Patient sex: F
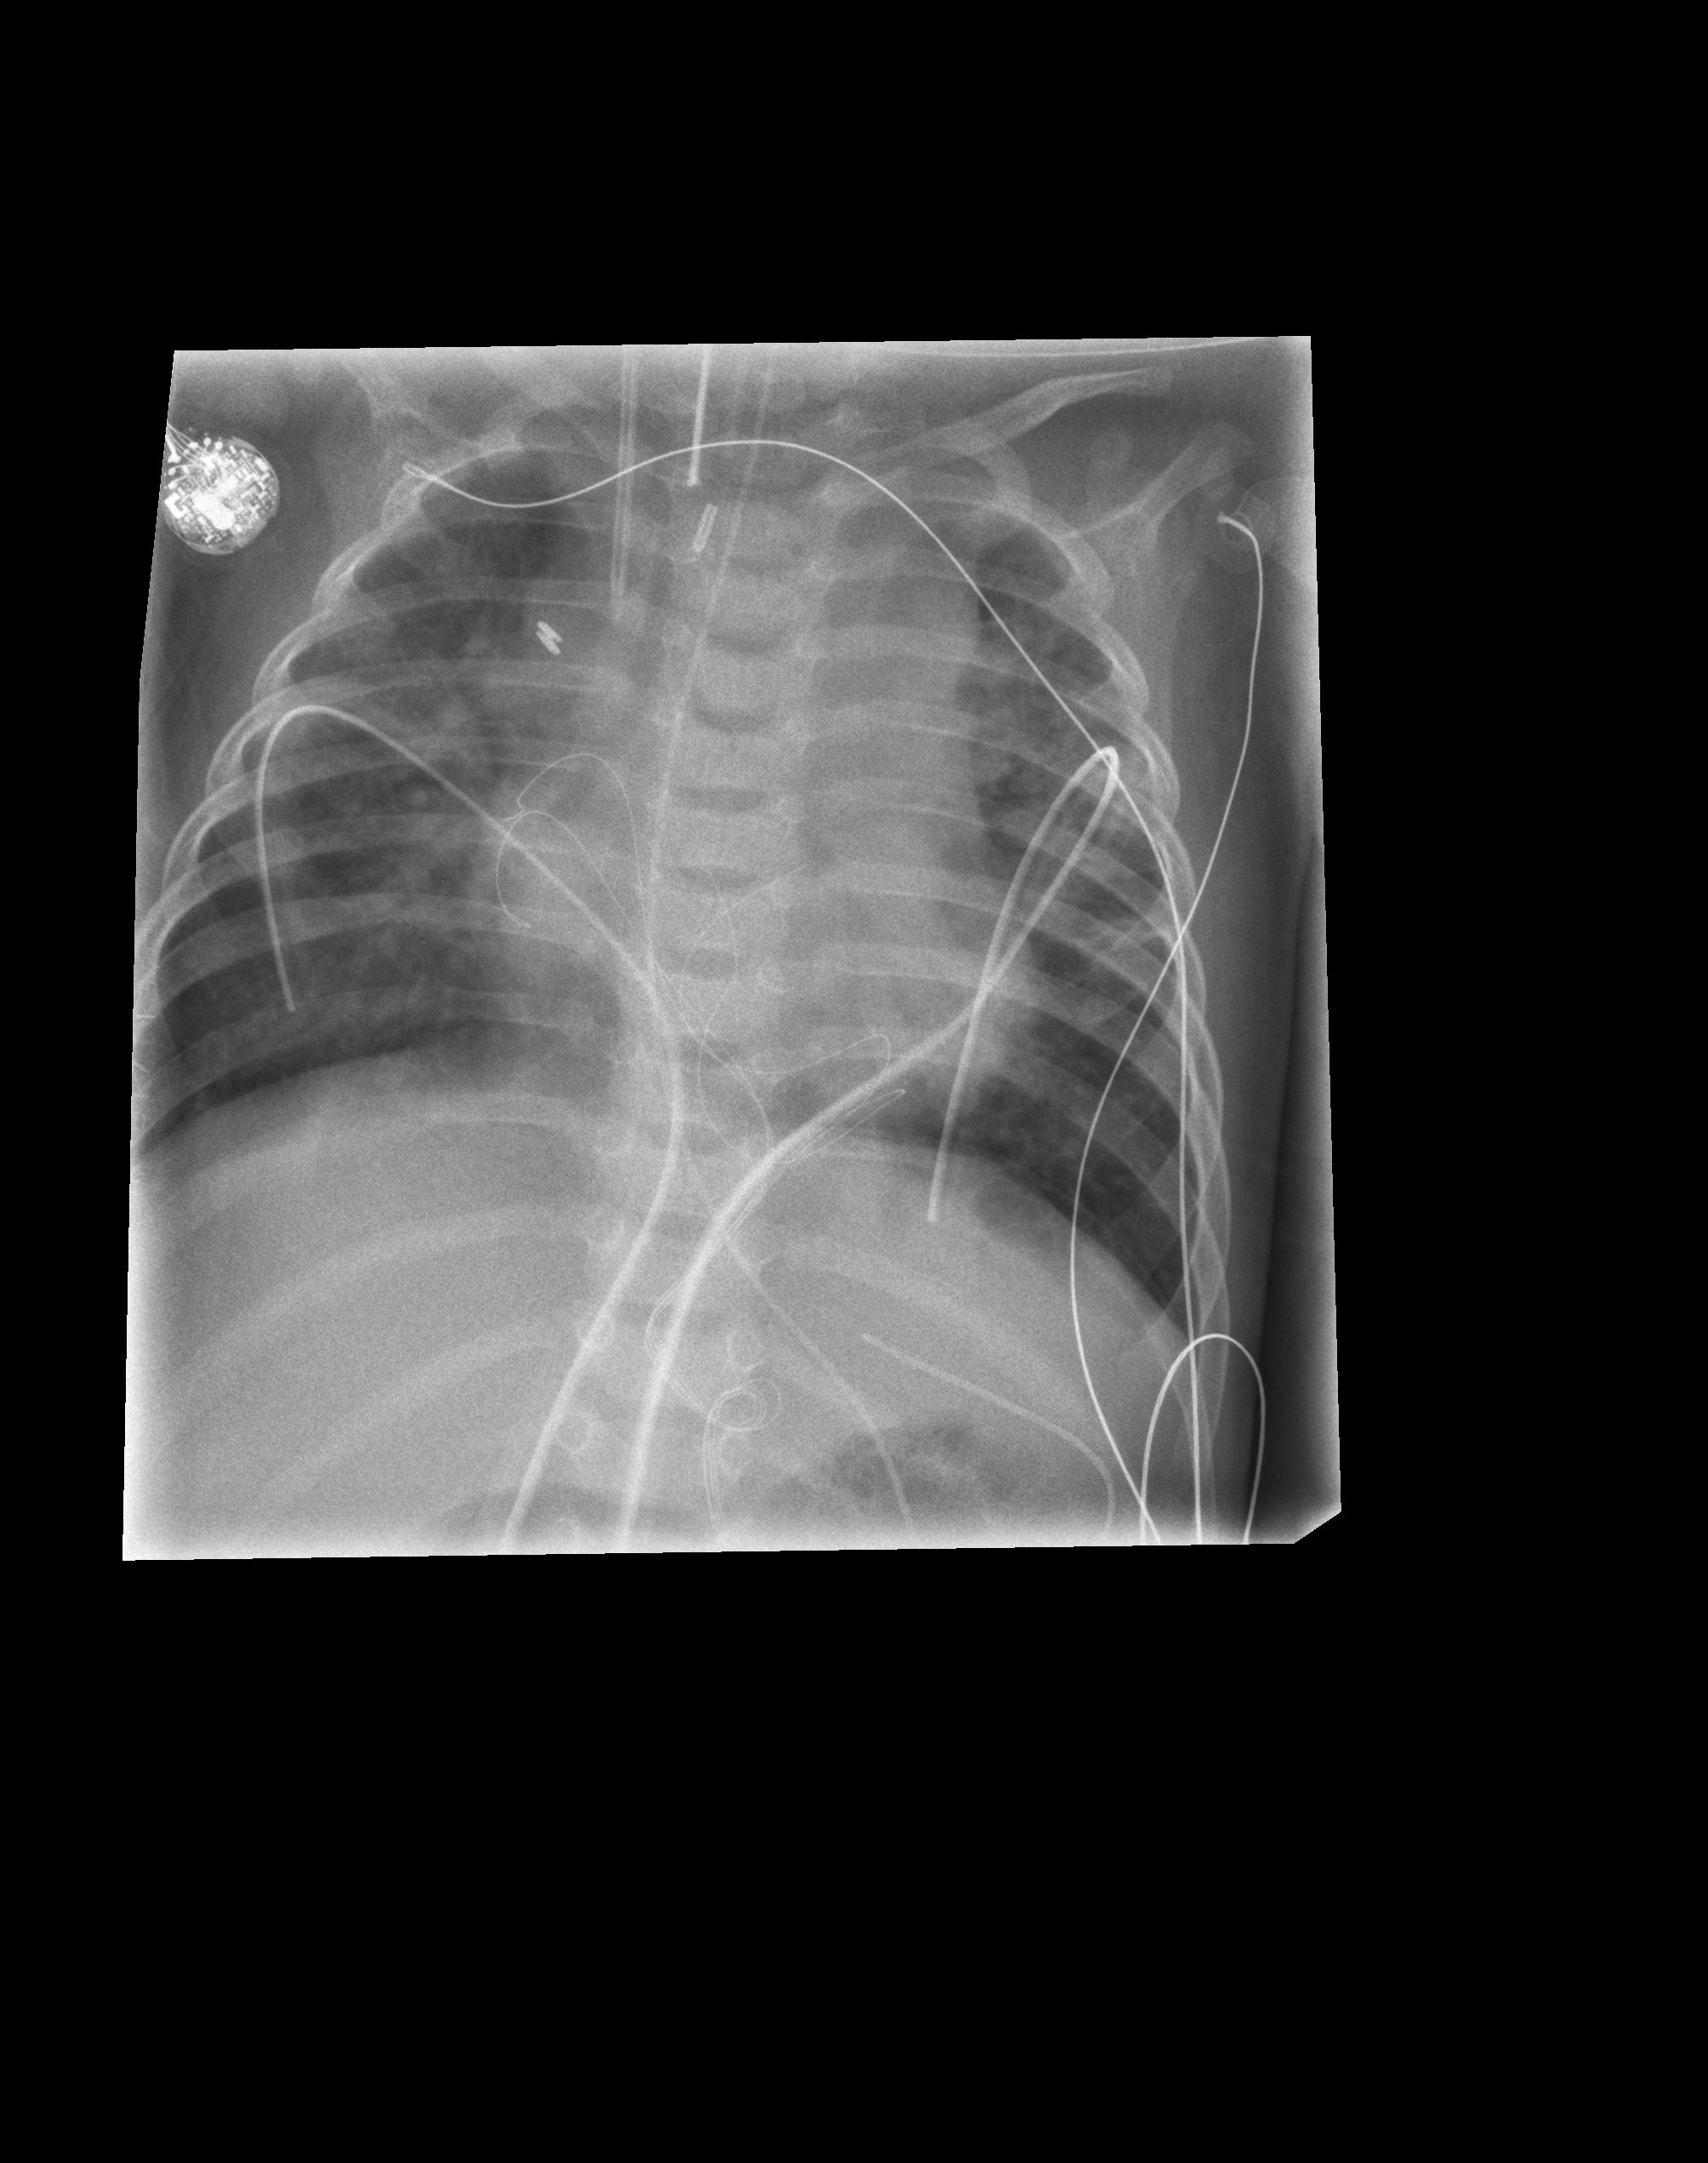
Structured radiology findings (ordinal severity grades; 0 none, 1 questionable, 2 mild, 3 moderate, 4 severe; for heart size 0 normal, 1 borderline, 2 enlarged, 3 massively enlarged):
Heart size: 2
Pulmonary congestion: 2
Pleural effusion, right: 0
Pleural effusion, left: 0
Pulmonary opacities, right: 2
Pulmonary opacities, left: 2
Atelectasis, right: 2
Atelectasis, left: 2